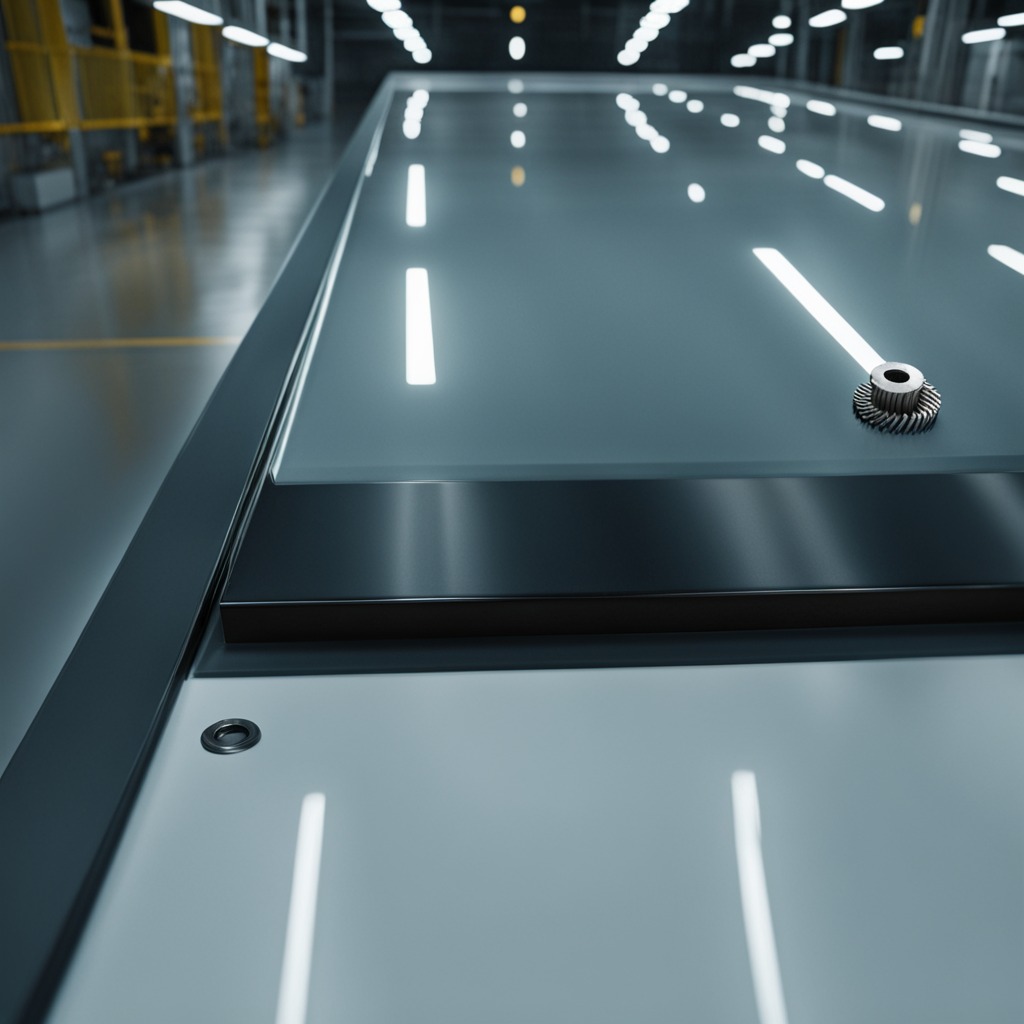
A steel gear with teeth lies on the table in a ship maintenance bay industrial lighting.